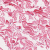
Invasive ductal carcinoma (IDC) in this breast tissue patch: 0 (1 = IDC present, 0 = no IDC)